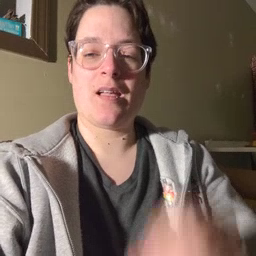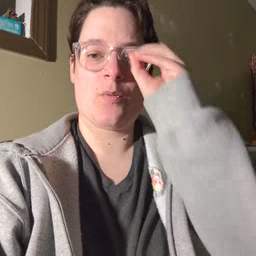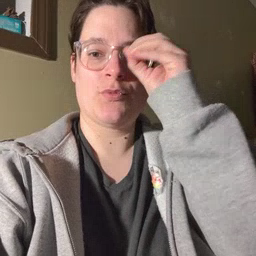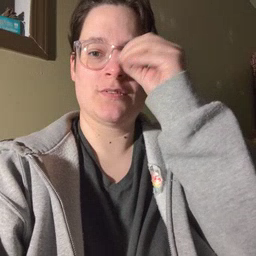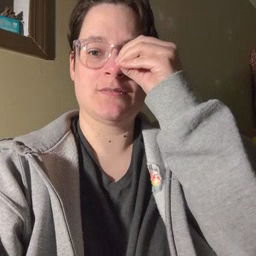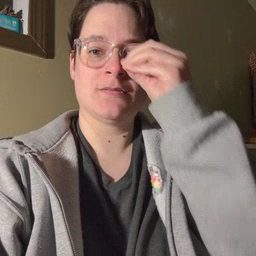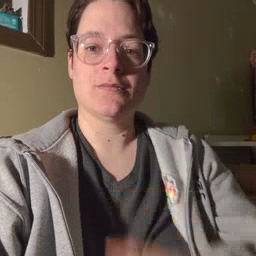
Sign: owl